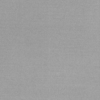
Label: dusty